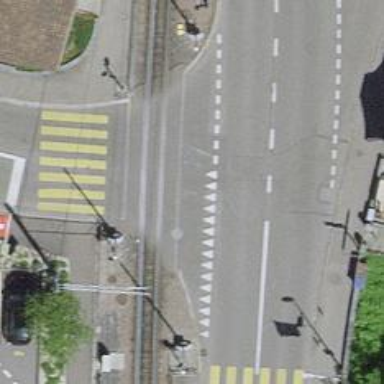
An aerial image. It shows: Level crossing with full barriers and lights.